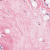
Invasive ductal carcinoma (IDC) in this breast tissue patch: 0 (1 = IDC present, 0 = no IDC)